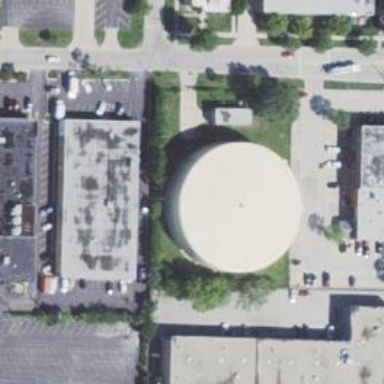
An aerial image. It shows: Man-made tank within building.